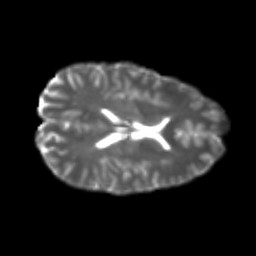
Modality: T2w
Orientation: axial
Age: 25
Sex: male
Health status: healthy
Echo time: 0.074 s